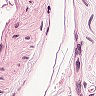
Metastatic tissue present: no